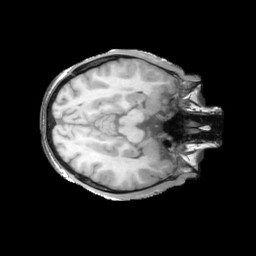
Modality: T1w
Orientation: axial
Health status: ill
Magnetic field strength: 3 T